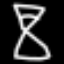
Label: hourglass